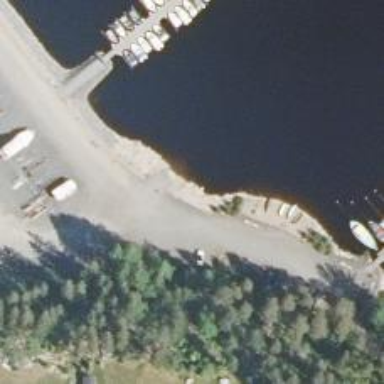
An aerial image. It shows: Slipway on leisure land.